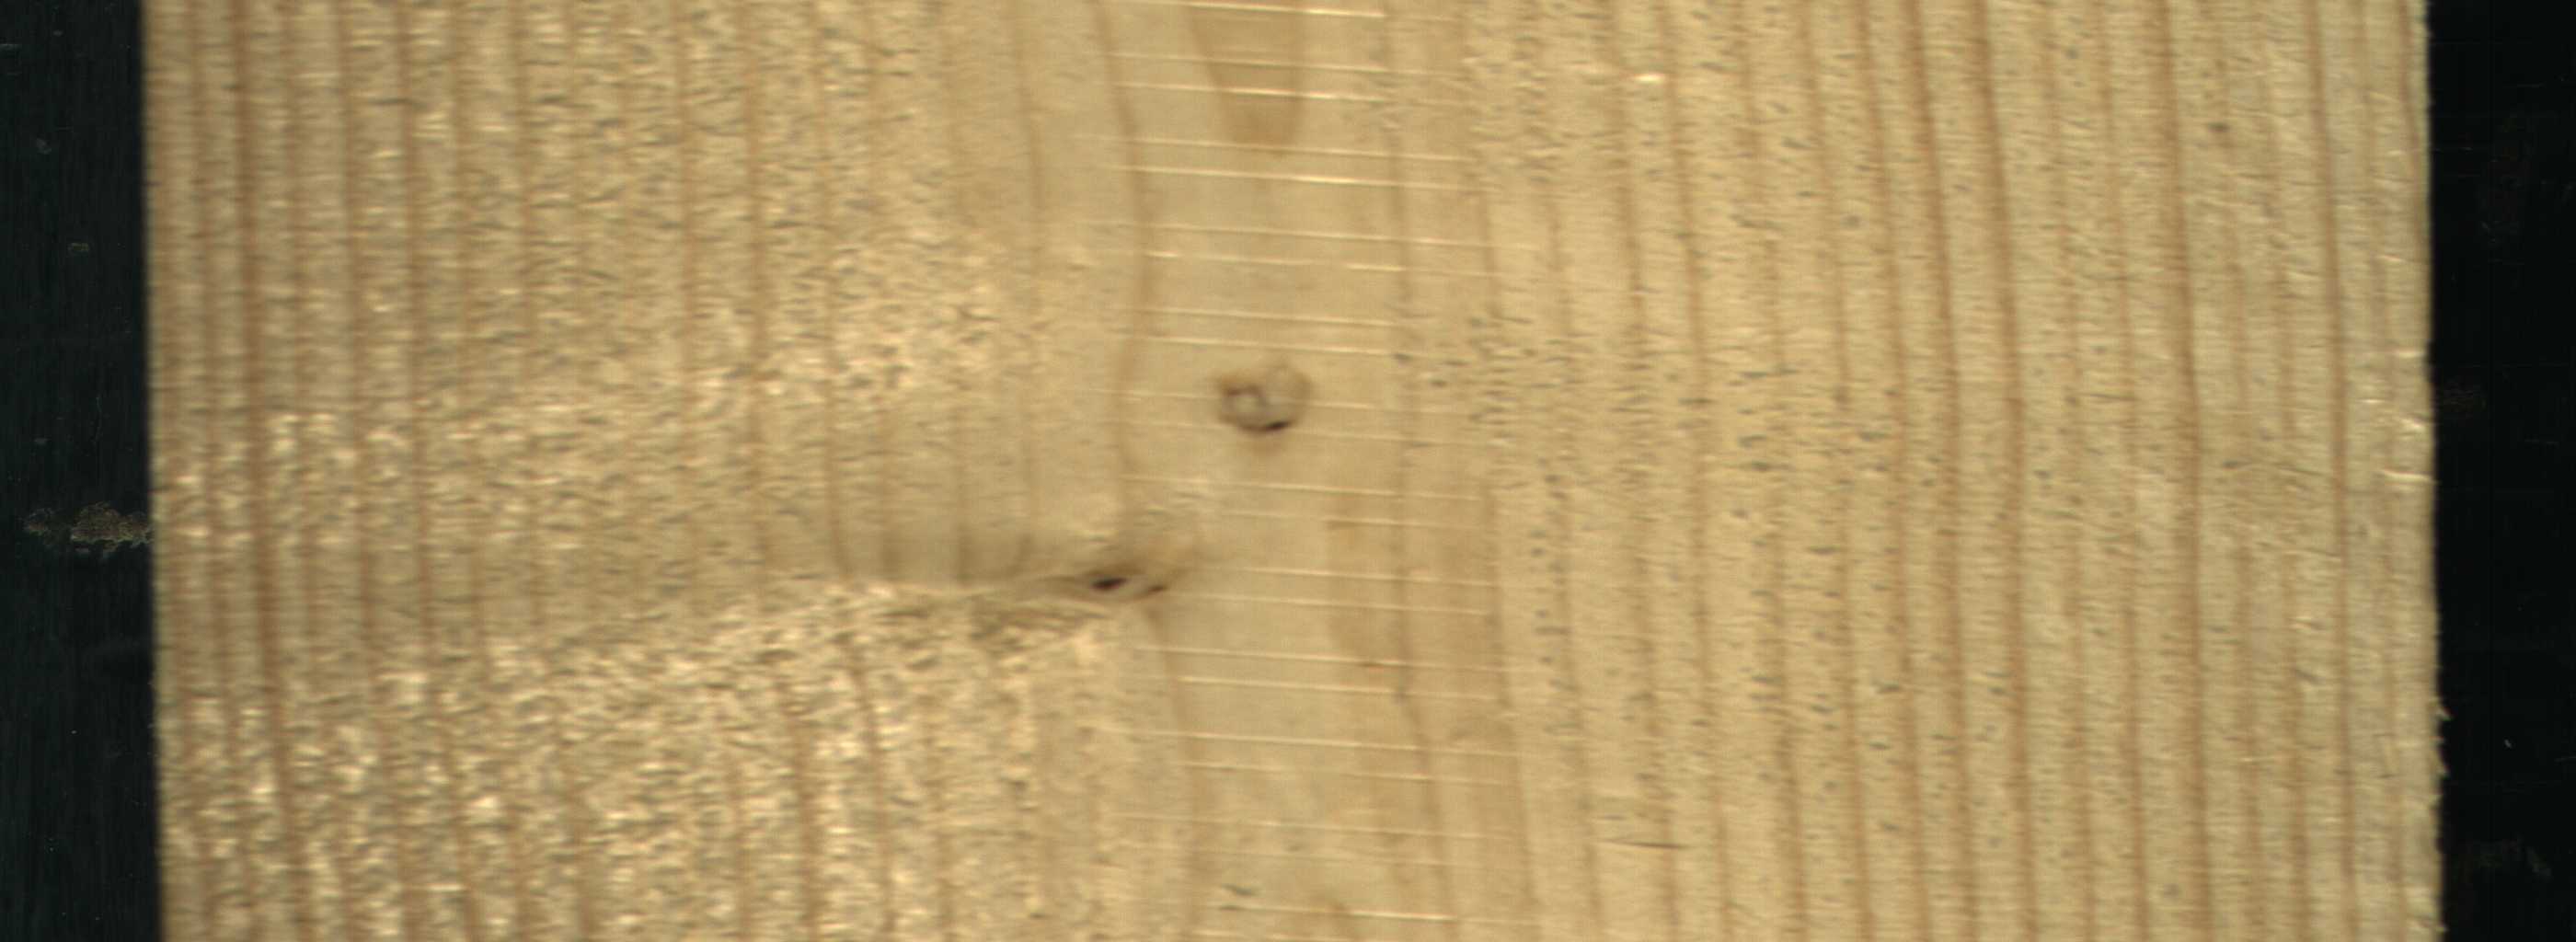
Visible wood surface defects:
Dead_Knot
Dead_Knot